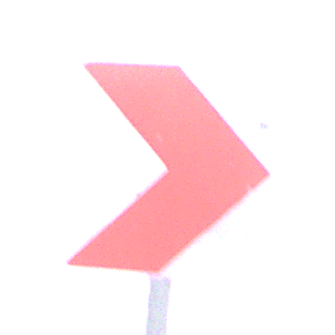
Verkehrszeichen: RichtungstafelnInKurvenKleinLinks
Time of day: MorningAfternoon
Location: Outdoor (Suburban)
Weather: PartlyCloudy
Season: NotSpecified
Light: Natural